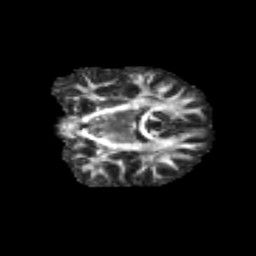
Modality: FA
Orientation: coronal
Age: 10
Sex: female
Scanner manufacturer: siemens
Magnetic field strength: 3 T
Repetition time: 3.8 s
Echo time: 0.07 s